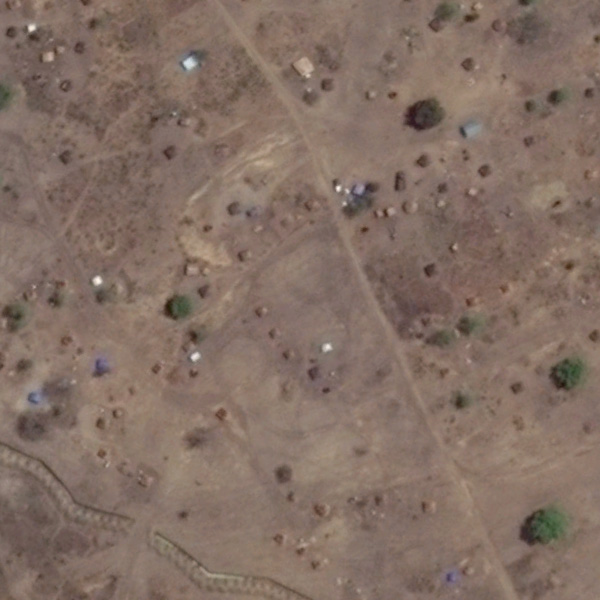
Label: BareLand